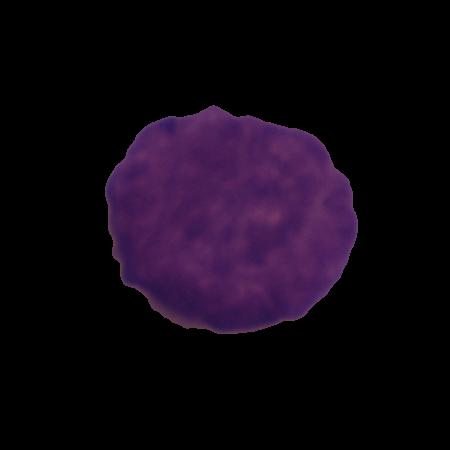
Label: cancer